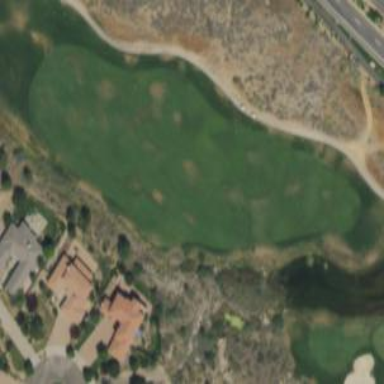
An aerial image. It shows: Golf hole.